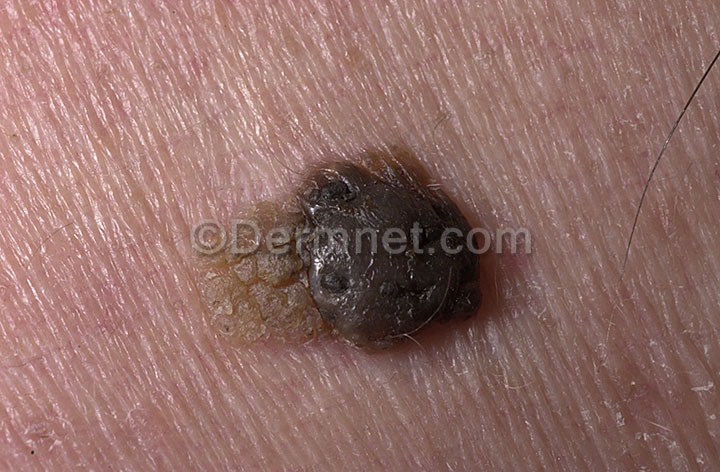
Disease: Seborrheic Keratoses and other Benign Tumors